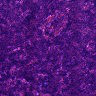
Metastatic tissue present: no